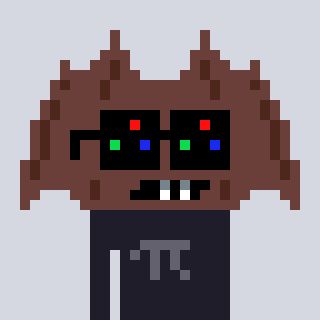
a pixel art character with square black sunglasses, a bat-shaped head and a grayscale-colored body on a cool background